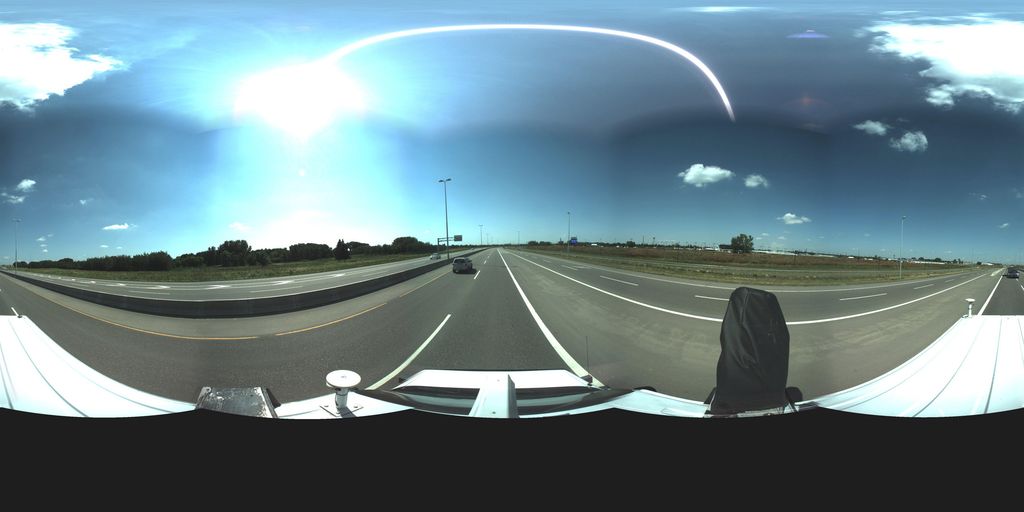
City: saskatoon